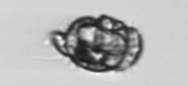
Label: Proterythropsis